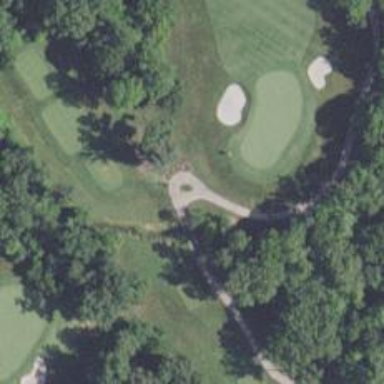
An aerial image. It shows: Path designated for golf carts.